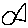
Label: fish